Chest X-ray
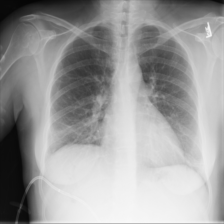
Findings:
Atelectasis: positive
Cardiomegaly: negative
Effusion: negative
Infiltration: negative
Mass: negative
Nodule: negative
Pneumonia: positive
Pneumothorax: negative
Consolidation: negative
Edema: negative
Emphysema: negative
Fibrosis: negative
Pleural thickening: negative
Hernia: negative